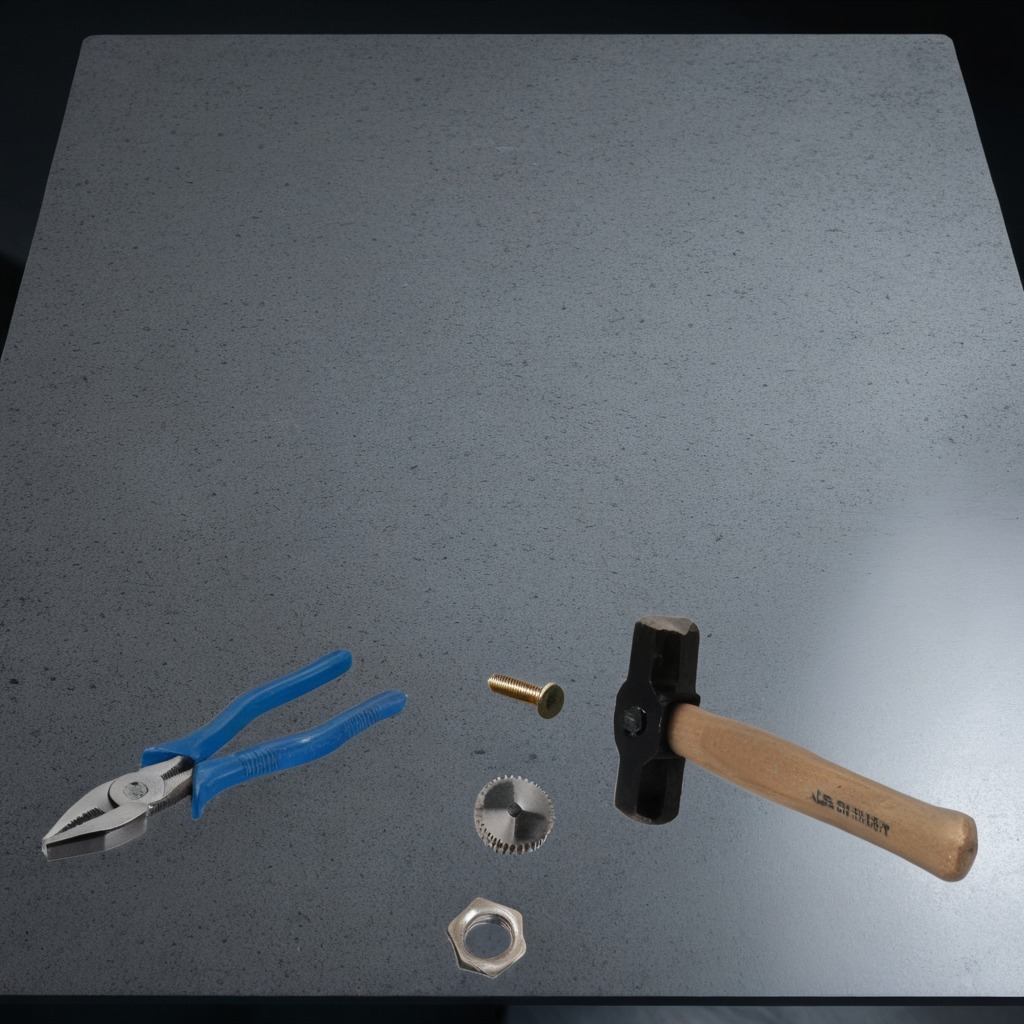
A gear with teeth, a hammer, a machine screw, pliers, and a metal nut are lying on the clean granite table inside a workshop at night.